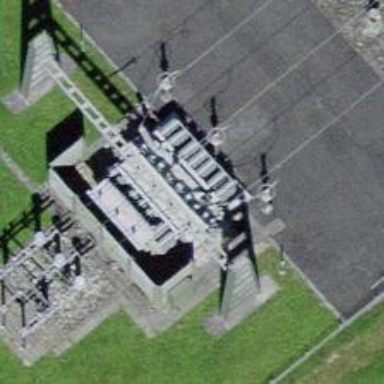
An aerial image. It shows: Transformer.